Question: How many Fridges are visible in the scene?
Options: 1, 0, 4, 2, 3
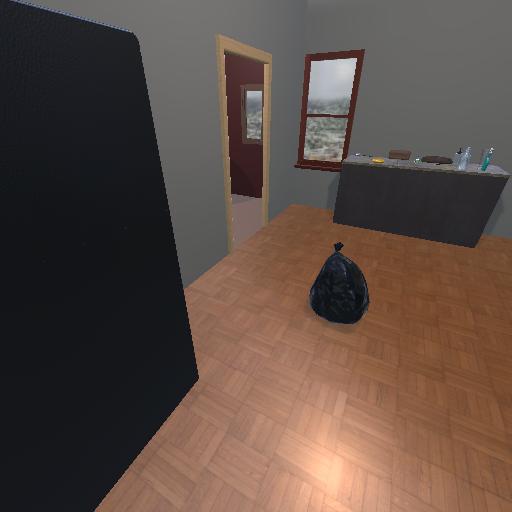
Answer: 1